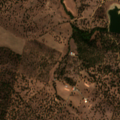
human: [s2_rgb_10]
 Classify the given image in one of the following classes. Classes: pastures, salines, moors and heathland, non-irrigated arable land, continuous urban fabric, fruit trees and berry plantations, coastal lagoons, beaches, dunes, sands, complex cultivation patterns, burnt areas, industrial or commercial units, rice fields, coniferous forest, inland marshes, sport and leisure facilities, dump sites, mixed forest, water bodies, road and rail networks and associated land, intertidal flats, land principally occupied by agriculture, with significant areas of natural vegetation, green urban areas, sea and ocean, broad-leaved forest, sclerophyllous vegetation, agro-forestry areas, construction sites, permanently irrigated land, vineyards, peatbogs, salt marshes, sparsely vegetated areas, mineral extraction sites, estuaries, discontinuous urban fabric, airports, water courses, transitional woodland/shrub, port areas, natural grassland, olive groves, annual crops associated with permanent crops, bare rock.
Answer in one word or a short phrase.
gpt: non-irrigated arable land, complex cultivation patterns, agro-forestry areas